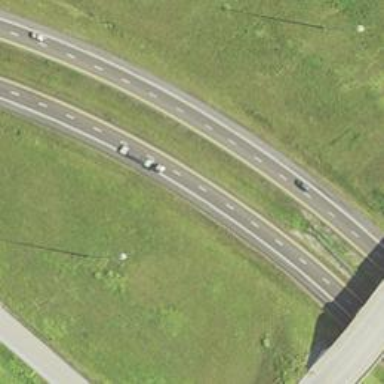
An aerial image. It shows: Dual carriageway trunk highway with asphalt surface. It is expressway.